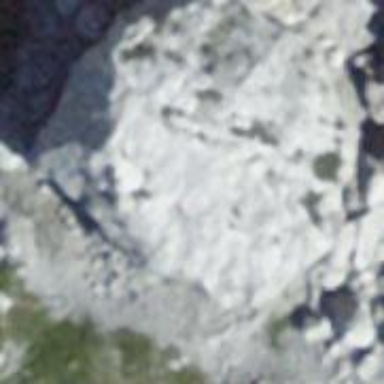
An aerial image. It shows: Landscape of bare rock.